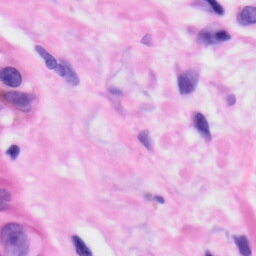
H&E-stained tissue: Skin